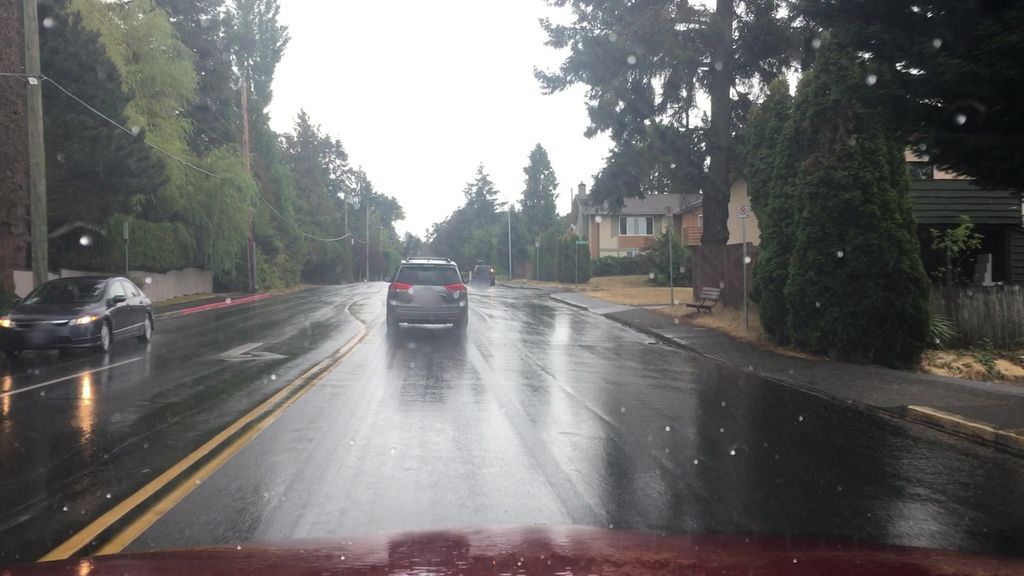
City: victoria